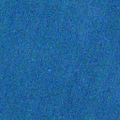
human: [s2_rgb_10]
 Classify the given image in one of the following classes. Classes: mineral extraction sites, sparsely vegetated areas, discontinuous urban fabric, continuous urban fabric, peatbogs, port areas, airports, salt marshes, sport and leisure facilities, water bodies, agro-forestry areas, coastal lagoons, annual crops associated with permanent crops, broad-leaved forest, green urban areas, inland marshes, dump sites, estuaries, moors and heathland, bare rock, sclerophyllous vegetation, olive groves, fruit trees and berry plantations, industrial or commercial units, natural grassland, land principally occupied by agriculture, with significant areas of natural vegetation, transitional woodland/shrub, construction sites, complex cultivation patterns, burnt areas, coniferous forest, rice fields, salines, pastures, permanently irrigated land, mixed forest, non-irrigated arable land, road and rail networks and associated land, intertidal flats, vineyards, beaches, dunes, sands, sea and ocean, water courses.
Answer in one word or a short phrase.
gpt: sea and ocean